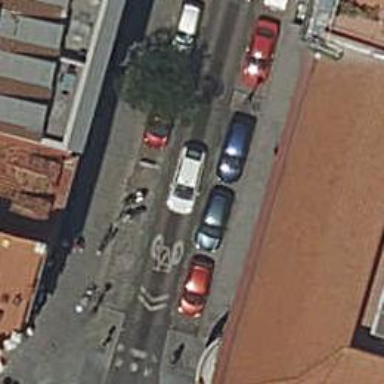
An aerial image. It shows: Motorcycle parking facility.